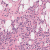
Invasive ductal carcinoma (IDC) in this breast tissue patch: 1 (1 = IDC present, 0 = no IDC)